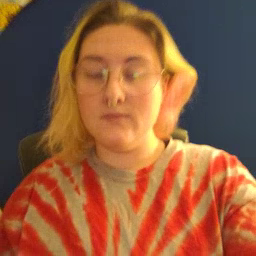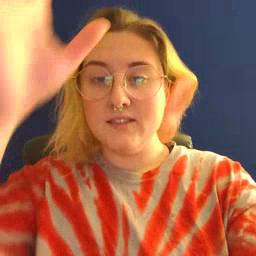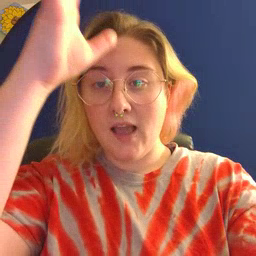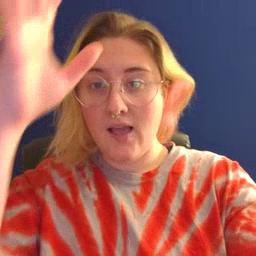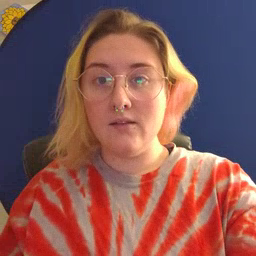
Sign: dad